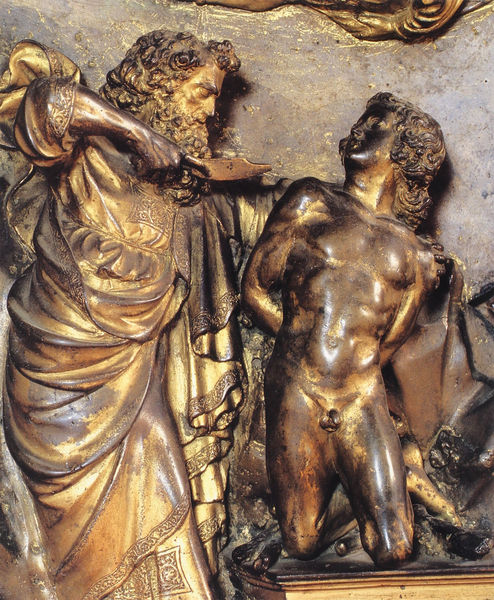
Titel: Entwurf zu den Türen des Baptisteriums San Giovanni in Florenz, Opferung Isaaks
Künstler: Lorenzo Ghiberti
Institution: Florenz, Bargello
Schlagwörter: gott, mann, nackt, haar, kleid, männer, tür, bart, falten, messer, mord, tod, tot, figur, gold, kind, saum, locken, skulptur, relief, italien, detail, metall, bronze, plastik, junge, tor, penis, knabe, kontur, kupfer, gefahr, knien, altar, bedrohung, jüngling, junger mann, jesus, altes testament, antik, toga, griechisch, dolch, florenz, griechenland, isaak, opfer, opferung, gefangener, guss, tunika, christentum, sohn, erdolchen, baptisterium, firenze, dreidimensional, statur, abraham, judas, christliche ikonographie, 3d, 1600, 1400, 1350, erdolchung, abrieb, florenzu